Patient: sex M, age 52
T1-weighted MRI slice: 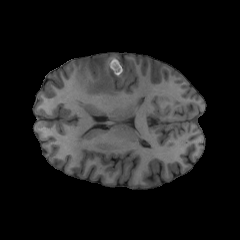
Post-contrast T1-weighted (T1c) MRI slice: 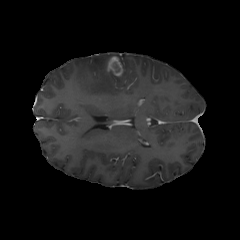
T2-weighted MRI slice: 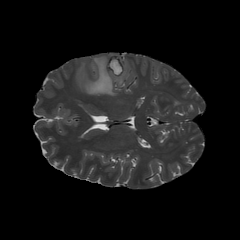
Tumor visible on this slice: yes
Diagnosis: Glioblastoma, IDH-wildtype
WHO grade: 4